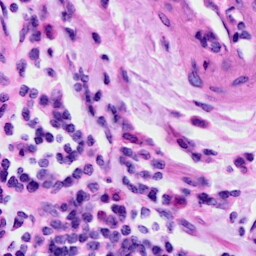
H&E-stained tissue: Cervix